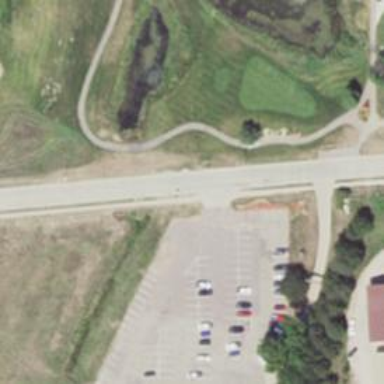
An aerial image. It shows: Service road designated as golf cart path.